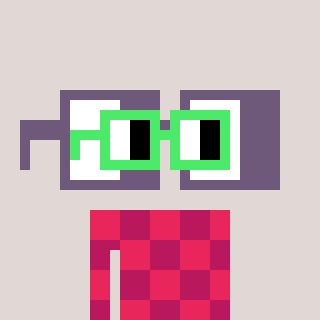
a pixel art character with square light green glasses, a glasses-shaped head and a darkpink-colored body on a warm background